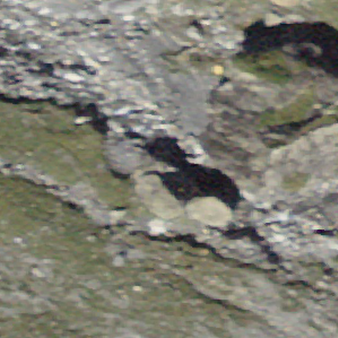
Label: bouldering_area